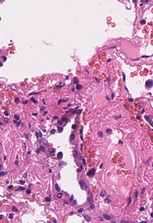
Tumor epithelial tissue: yes
Tumor-associated stroma tissue: yes
Normal tissue: no